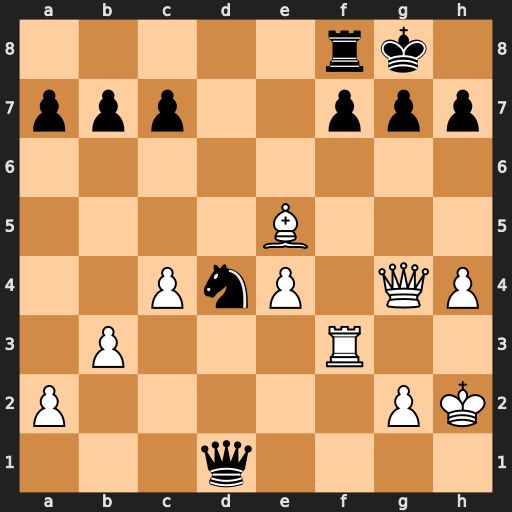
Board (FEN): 5rk1/ppp2ppp/8/4B3/2PnP1QP/1P3R2/P5PK/3q4
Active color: w
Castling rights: -
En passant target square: -
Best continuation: Qxg7#